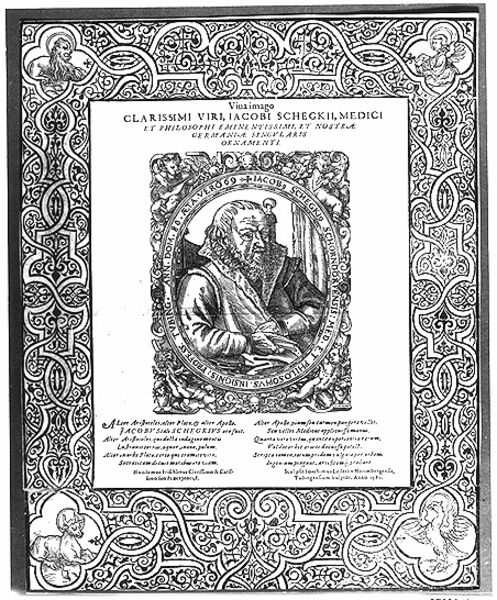
Titel: Bildnis des Jacob Schegk
Künstler: Jost Amman
Institution: (Seriendruck)
Schlagwörter: adler, mann, vogel, weiß, mund, nase, schwarz, stuhl, muster, ornament, alt, bart, augen, gesicht, johannes, kragen, rahmen, vollbart, bildnis, portrait, porträt, mantel, blatt, brustbild, renaissance, oval, engel, schrift, grafik, graphik, rind, rand, ornamente, philosoph, buch, denken, medaillon, druck, stich, titel, seite, überschrift, titelblatt, arzt, medizin, buchseite, einband, schnörkel, verschlungen, löwe, scheckig, kupferstich, ochse, stier, gedruckt, handschrift, medici, arabeske, latein, lateinisch, markus, hochrechteckig, apostel, jakob, evangelisten, lowe, lukas, marcus, matthäus, evangelistensymbole, buchdruckk, moreske, fronitspice, teitelseite